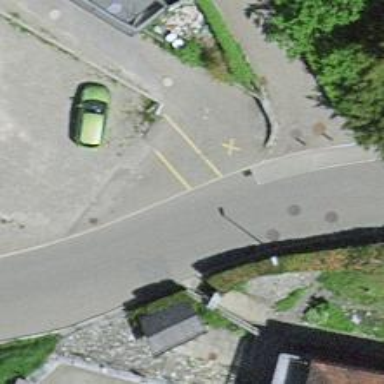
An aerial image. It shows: Bollard barrier.